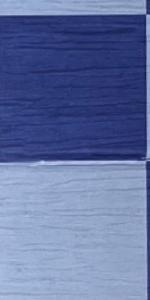
Label: Empty